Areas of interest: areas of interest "Beijing Planetarium - Exhibition Area of Hall A"
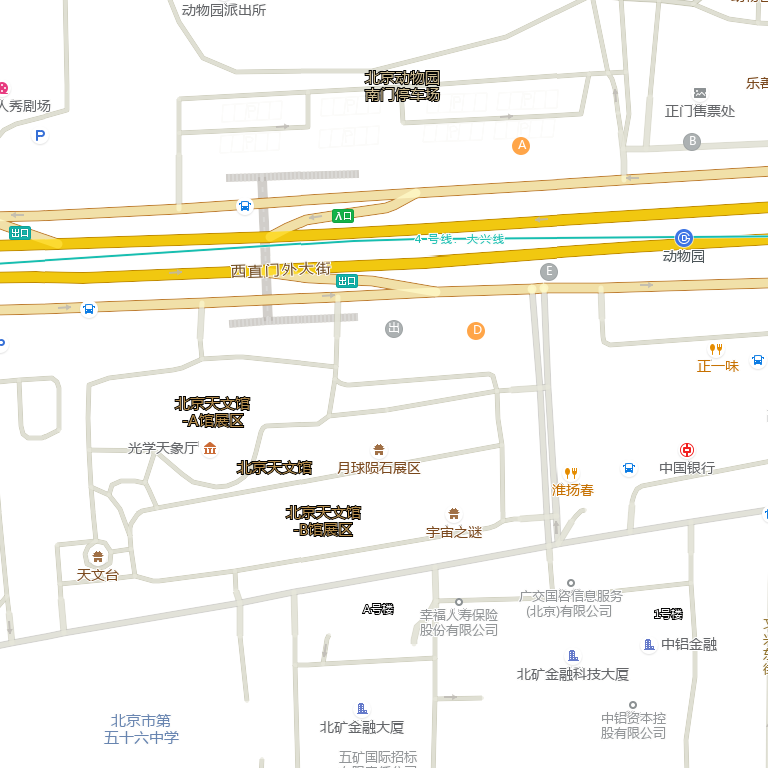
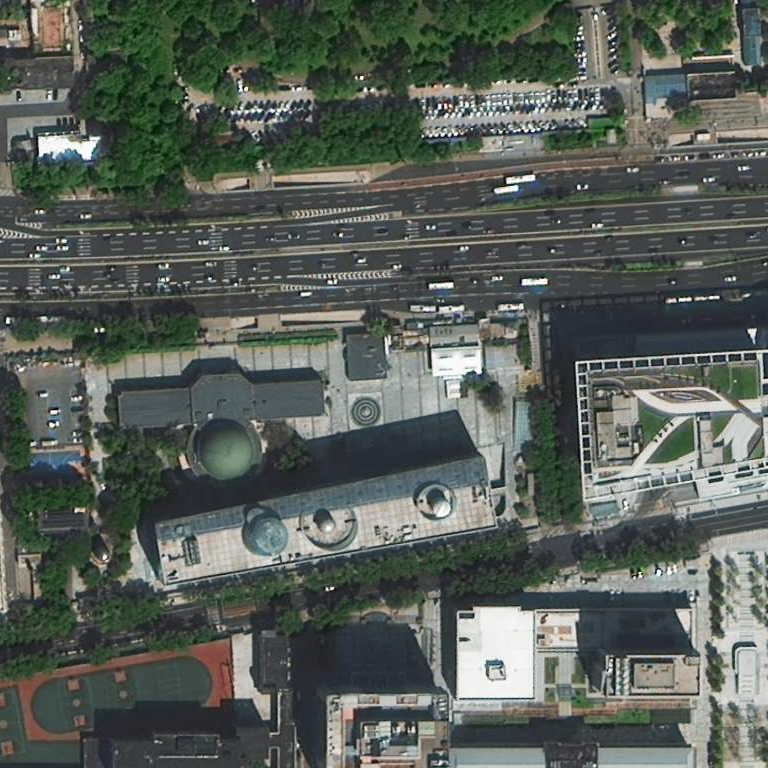